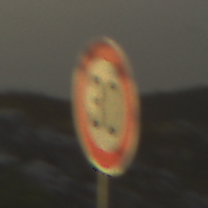
Verkehrszeichen: Geschwindigkeit30
Umgebung: Outdoor, Nature
Tageszeit: SunriseSunset
Wetter: PartlyCloudy
Licht: Natural
Jahreszeit: Summer
Kontrast: HighContrast